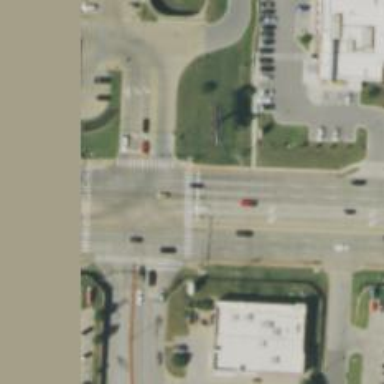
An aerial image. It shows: Primary highway with separate sidewalk.